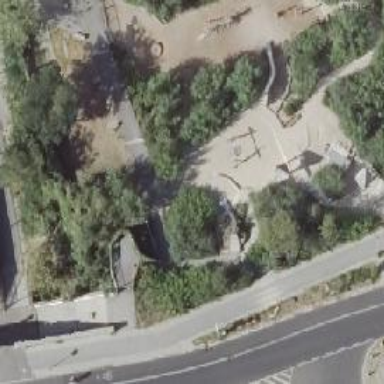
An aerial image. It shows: Playground with basket swing.